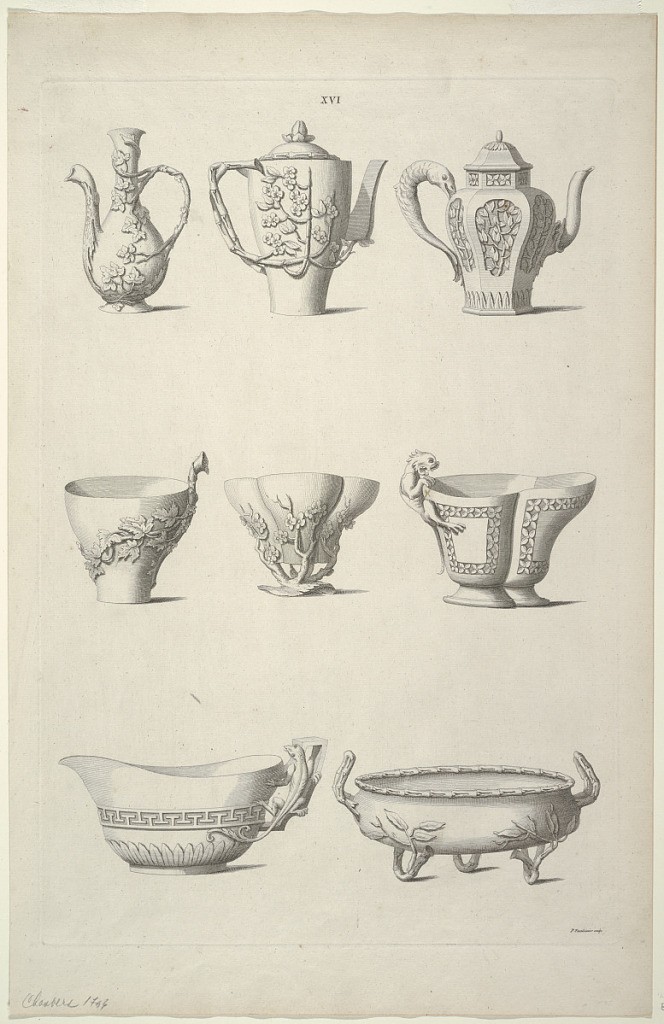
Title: Designs for Tableware, Plate XVI of Designs of Chinese Buildings, Furniture, Dresses, Machines and Utensils.
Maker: William Chambers, British, b. Sweden, 1726–1796
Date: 1757
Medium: Engraving on tan laid paper
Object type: Print
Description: Eight separate objects, some decorated with motifs from nature including vines, ivy, flowers, small lizards, fish are displayed in three tiers. The top tier displays three teapots, the second tier contains three cups and the third tier, at bottom, displays two bowls.